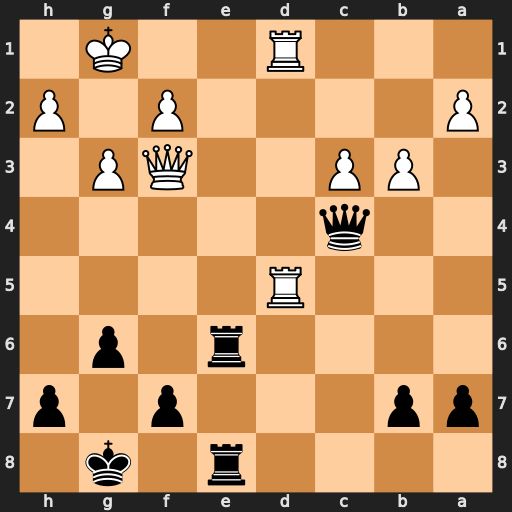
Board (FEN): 4r1k1/pp3p1p/4r1p1/3R4/2q5/1PP2QP1/P4P1P/3R2K1
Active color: b
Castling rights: -
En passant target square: -
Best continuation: Re1+ Rxe1 Rxe1+ Kg2 Qf1#